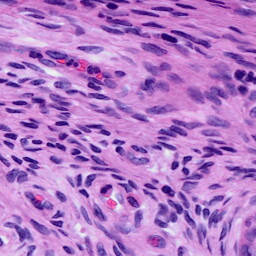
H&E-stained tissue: Cervix